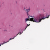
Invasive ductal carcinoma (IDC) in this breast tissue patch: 0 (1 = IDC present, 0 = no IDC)